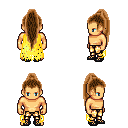
a pixel art fantasy rpg character, male body template, human, tanned skin, yellow tattered cape, gold greaves, brown extra-long topknot hairstyle, ghillies, four views (front, back, left, right), 2x2 character sprite sheet, small pixel art, hard edges, no anti-aliasing